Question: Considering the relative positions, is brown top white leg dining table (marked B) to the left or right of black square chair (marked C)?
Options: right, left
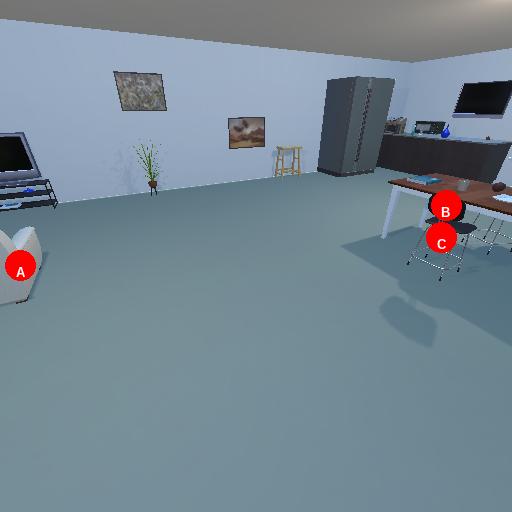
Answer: right